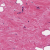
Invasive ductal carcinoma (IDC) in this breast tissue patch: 0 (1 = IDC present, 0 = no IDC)